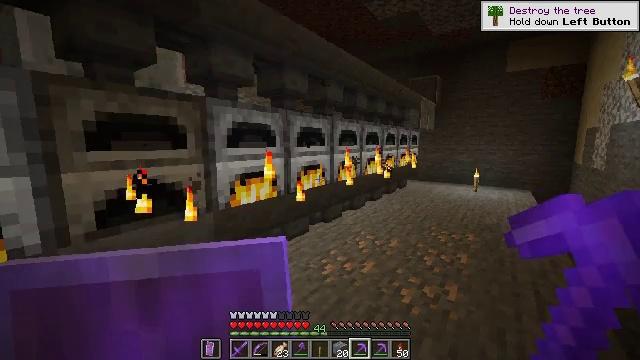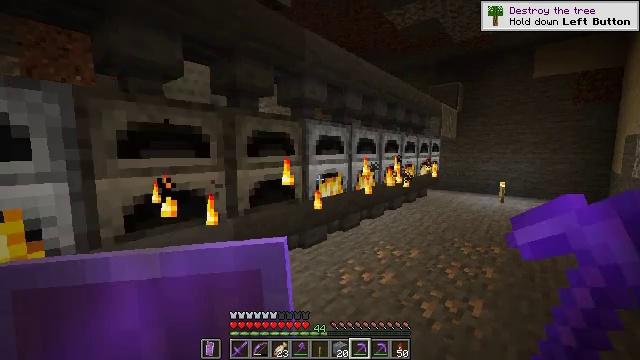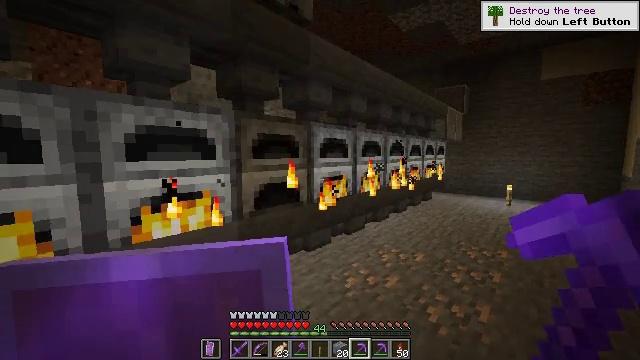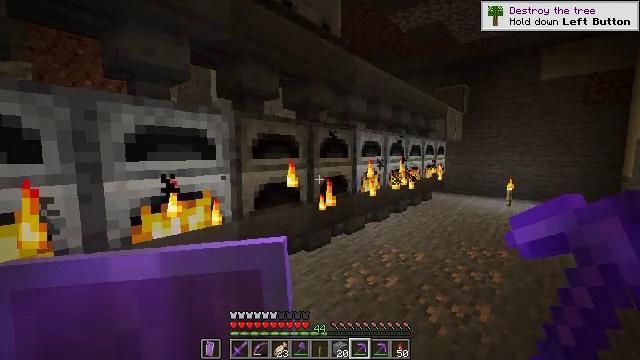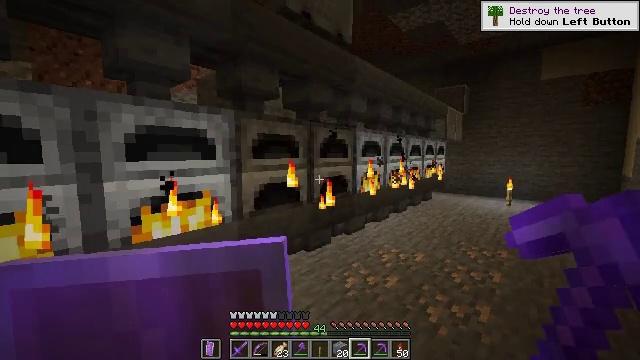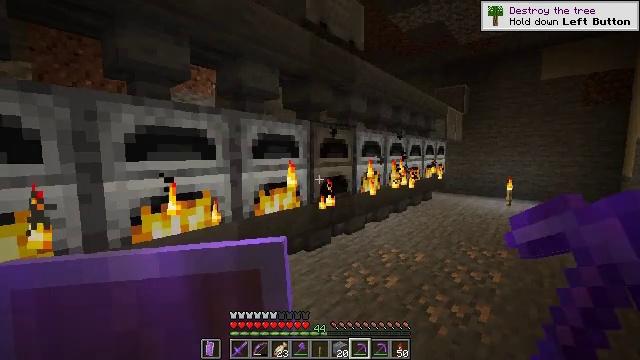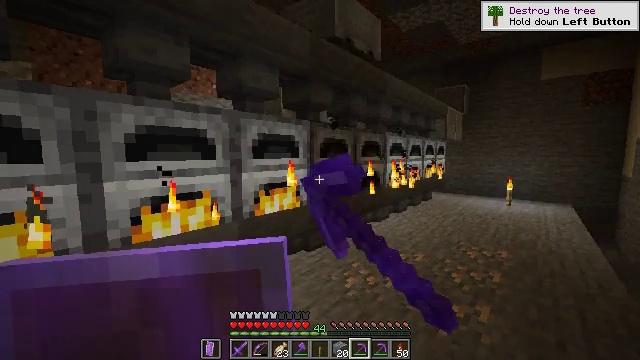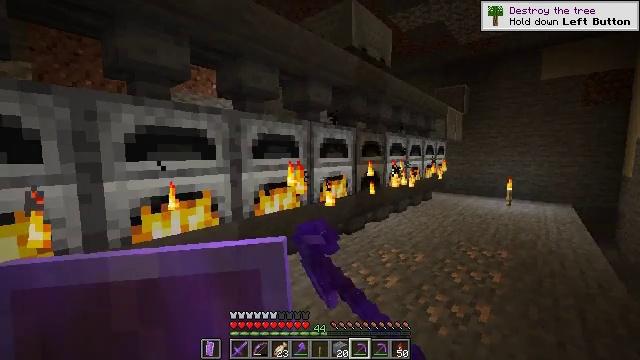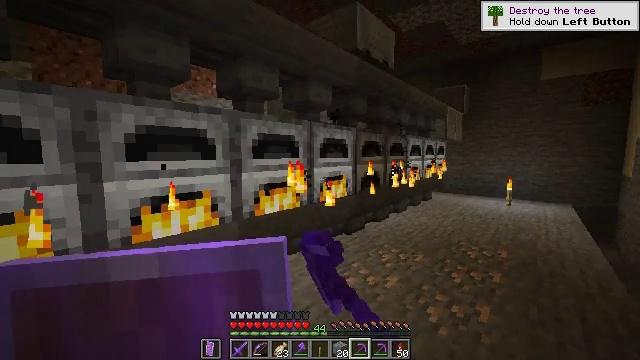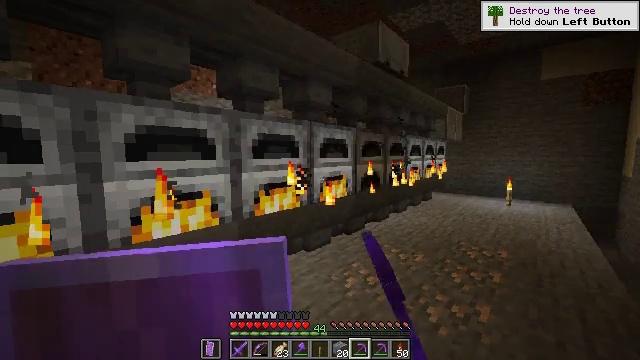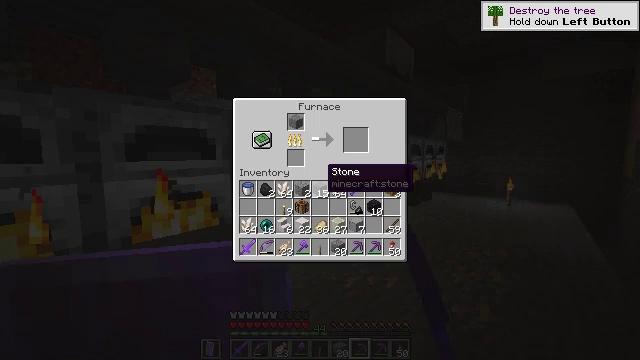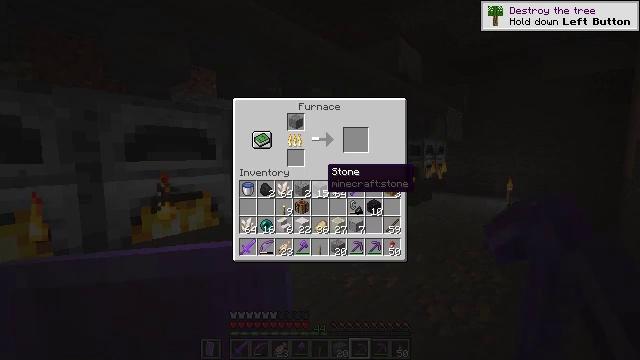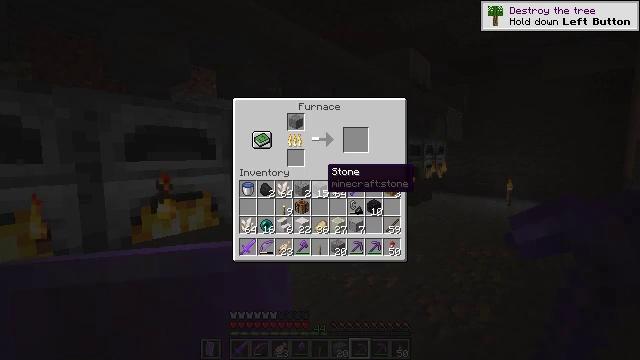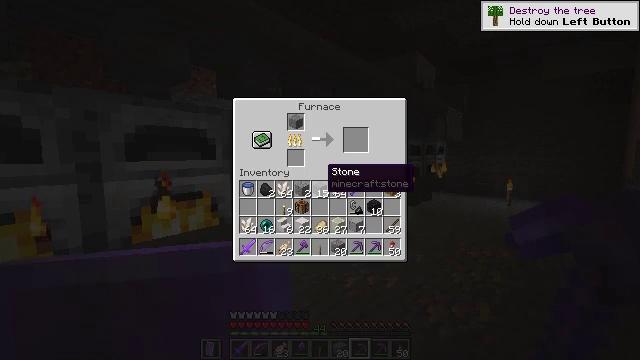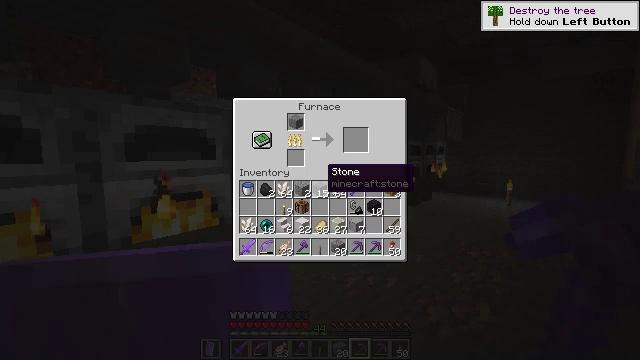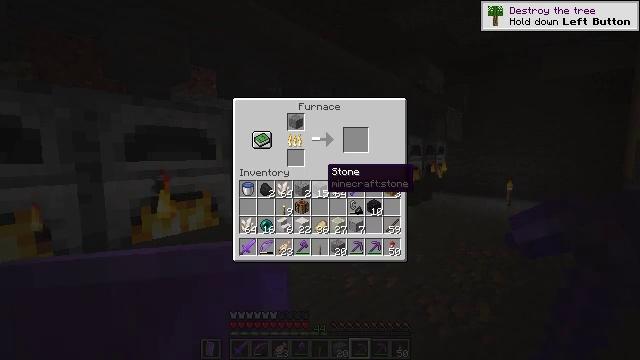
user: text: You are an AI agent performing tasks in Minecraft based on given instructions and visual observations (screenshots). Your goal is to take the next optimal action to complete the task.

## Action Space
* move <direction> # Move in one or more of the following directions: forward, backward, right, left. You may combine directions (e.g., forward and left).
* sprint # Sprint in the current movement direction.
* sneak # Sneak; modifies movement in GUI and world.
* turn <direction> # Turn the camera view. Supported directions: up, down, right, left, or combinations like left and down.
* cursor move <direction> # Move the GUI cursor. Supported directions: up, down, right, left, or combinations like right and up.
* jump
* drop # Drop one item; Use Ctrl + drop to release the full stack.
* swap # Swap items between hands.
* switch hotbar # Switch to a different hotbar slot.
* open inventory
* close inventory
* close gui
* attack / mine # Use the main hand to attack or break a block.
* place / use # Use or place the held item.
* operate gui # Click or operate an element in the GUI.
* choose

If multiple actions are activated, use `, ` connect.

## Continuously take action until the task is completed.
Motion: motion action
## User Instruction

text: craft item air
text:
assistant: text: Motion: turn left and up
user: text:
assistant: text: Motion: turn left
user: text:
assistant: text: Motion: no_op
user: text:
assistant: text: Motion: no_op
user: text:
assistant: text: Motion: use / place
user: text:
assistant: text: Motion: use / place
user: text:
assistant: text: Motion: use / place
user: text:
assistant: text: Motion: no_op
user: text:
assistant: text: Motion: no_op
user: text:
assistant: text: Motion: no_op
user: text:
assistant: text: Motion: no_op
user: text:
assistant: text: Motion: no_op
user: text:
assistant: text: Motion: no_op
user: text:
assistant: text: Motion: no_op
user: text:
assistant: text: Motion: no_op
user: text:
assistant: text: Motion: no_op
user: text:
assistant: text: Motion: no_op
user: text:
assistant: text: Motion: no_op
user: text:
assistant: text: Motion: no_op
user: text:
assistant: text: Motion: no_op
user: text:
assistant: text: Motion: no_op
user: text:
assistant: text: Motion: no_op
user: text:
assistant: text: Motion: no_op
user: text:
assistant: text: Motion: no_op
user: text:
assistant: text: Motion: no_op
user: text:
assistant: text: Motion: no_op
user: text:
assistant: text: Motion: no_op
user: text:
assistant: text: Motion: no_op
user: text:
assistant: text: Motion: no_op
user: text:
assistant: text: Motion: no_op